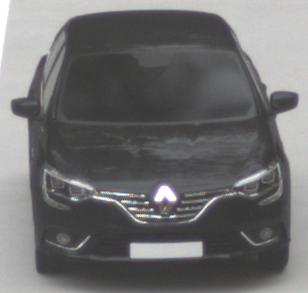
Make: Renault
Model: Mégane ENERGY TCe 100
Detailed model: Mégane (IV)
Model produced from: 2016/03
Model produced until: 2018/08
Doors: 5
Color: black
Road condition: dry road
Daytime: morning or afternoon
Contrast: low contrast